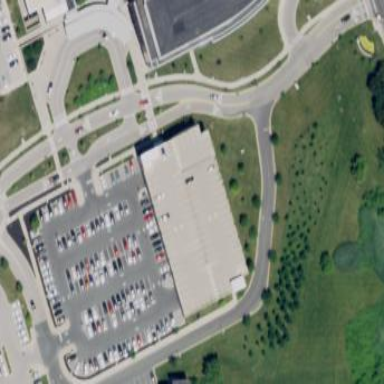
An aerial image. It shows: Multi-storey parking lot with paved surface.